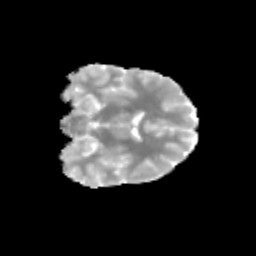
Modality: MD
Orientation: coronal
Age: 12
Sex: female
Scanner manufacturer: siemens
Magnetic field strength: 3 T
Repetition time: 3.8 s
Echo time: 0.07 s